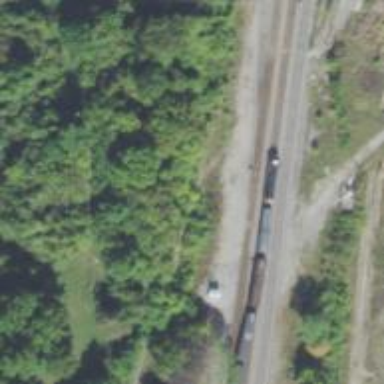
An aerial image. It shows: Disused railway spur service.